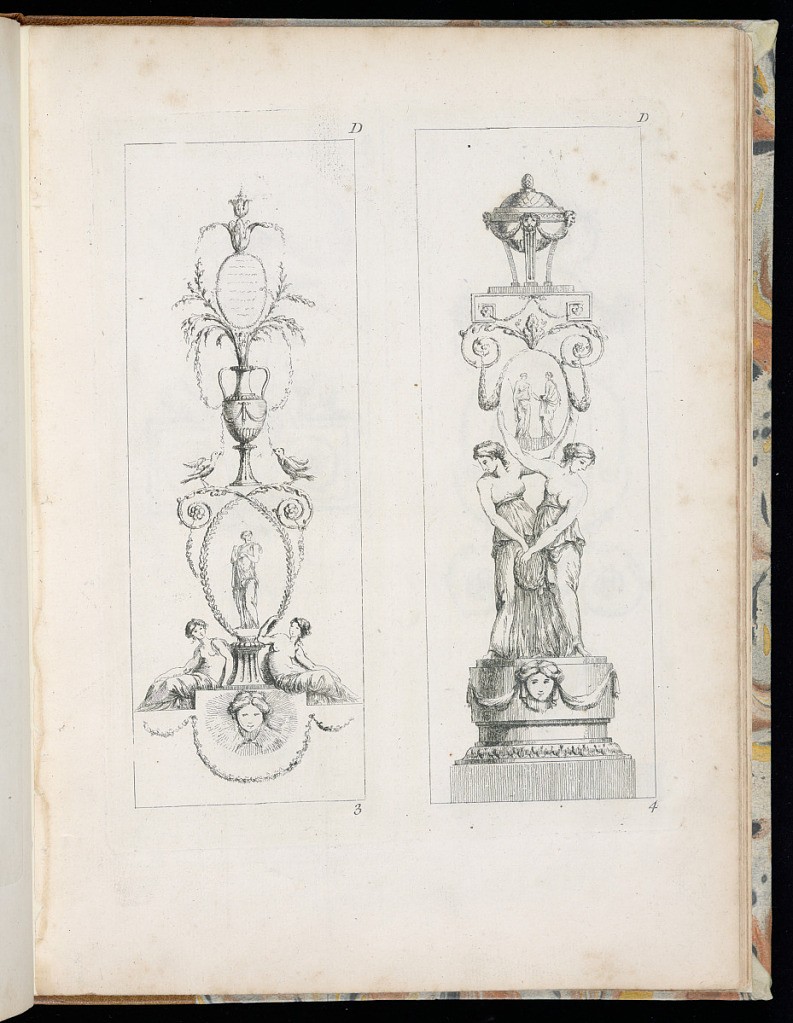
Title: Two Arabesque Panel Designs
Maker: Juste-François Boucher, French, 1736 – 1782
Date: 1768–75
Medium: Etching on paper
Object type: Print
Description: Two vertical arabesque panel designs printed on two separate plates featuring vases, incense burners, plinths, scrolling leaves (rinceaux), female figures, birds, mascarons (masks), festoons of leaves, rosettes, and fleurons. The plates are numbered.